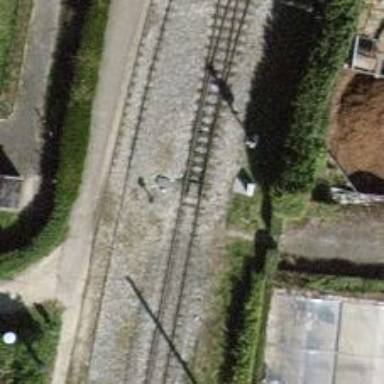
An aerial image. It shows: Tram railway with 1 track and contact lines for electrification.